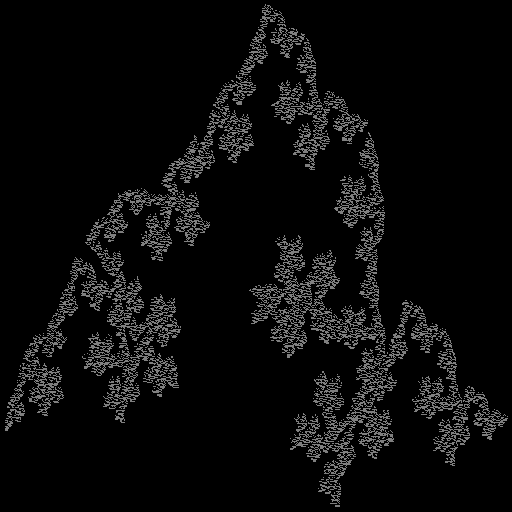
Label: penta